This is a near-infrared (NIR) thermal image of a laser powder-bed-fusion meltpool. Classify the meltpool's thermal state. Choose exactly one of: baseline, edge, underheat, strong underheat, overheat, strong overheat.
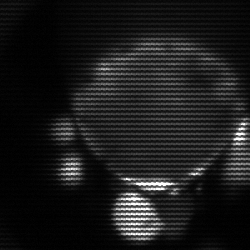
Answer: edge